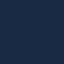
Label: SeaLake